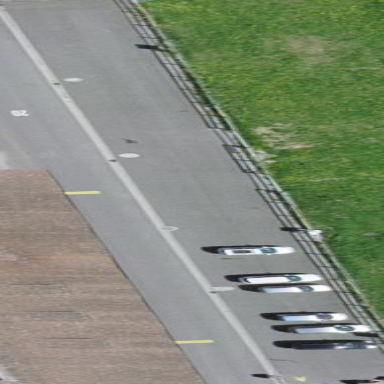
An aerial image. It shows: Street-side parallel parking area.